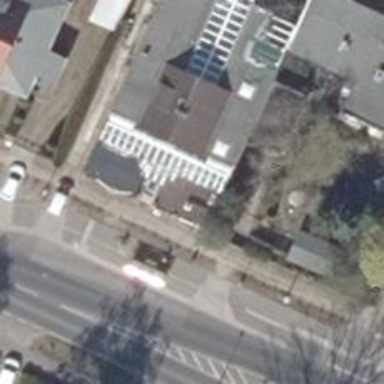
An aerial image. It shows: Restaurant.